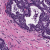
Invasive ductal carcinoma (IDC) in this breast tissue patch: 1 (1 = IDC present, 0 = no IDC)